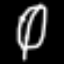
Label: leaf